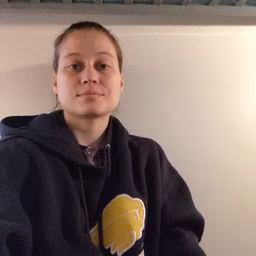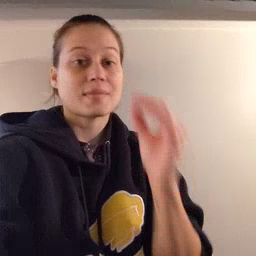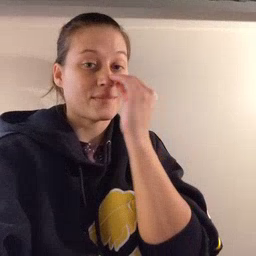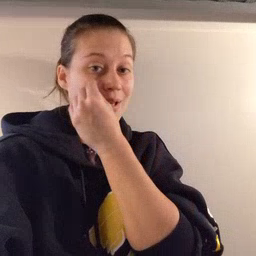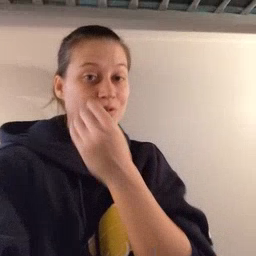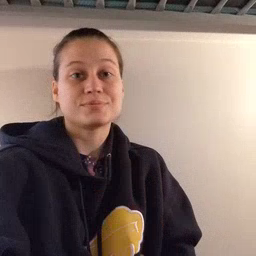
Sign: flower